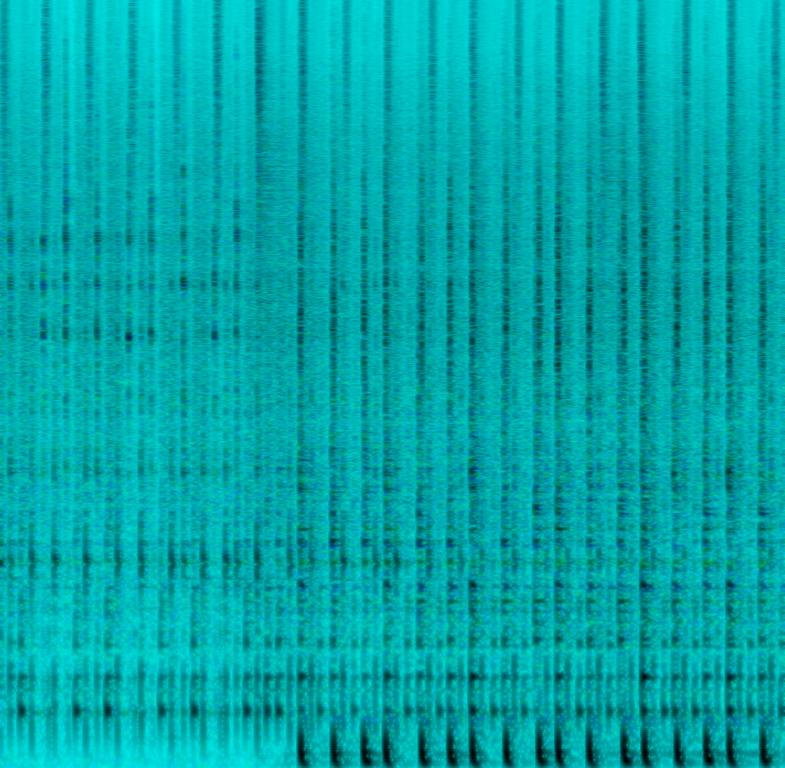
This music is an energetic drum solo. The tempo is fast with an enthusiastic, vigorous drumming riff. The drummer uses the snare and bass drum to create a thumping beat. It is youthful, rhythmic,vivacious, upbeat ,buoyant and infectious.